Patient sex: M
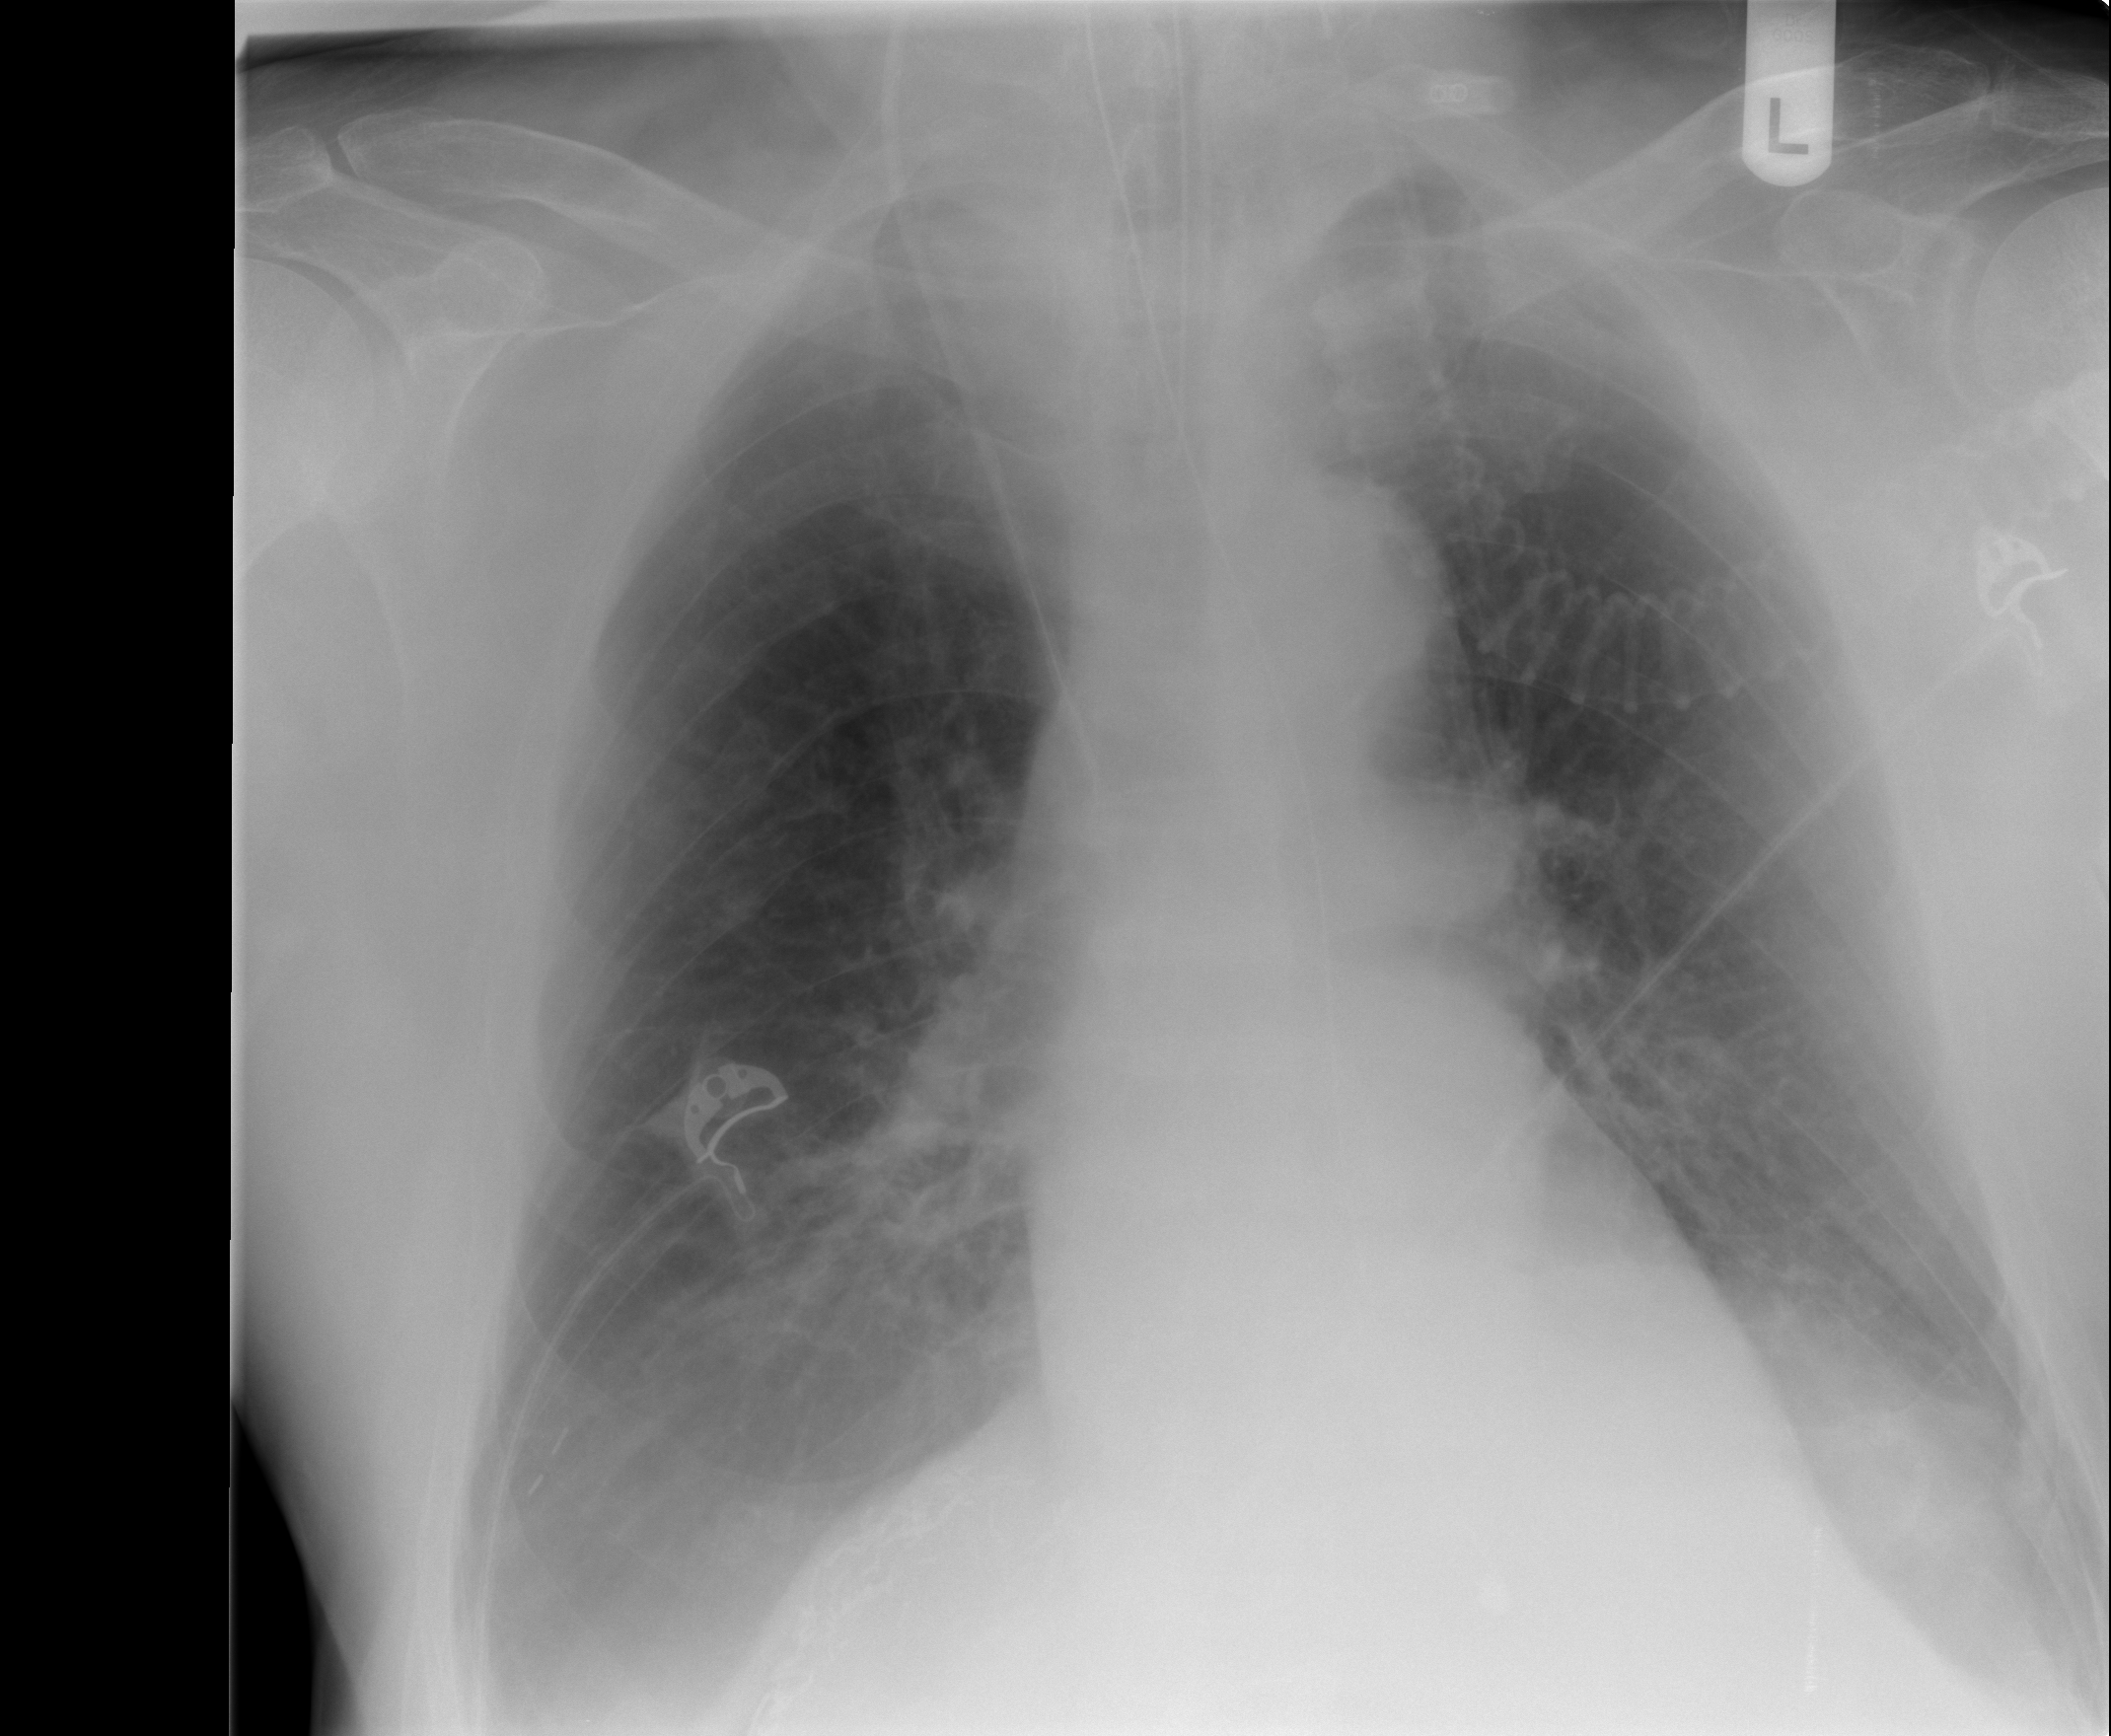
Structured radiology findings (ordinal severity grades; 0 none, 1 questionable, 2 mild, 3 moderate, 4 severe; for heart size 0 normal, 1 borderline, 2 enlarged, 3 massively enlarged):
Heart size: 0
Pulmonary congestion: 0
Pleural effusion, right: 2
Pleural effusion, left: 0
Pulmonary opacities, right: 0
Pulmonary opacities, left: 0
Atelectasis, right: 2
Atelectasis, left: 2